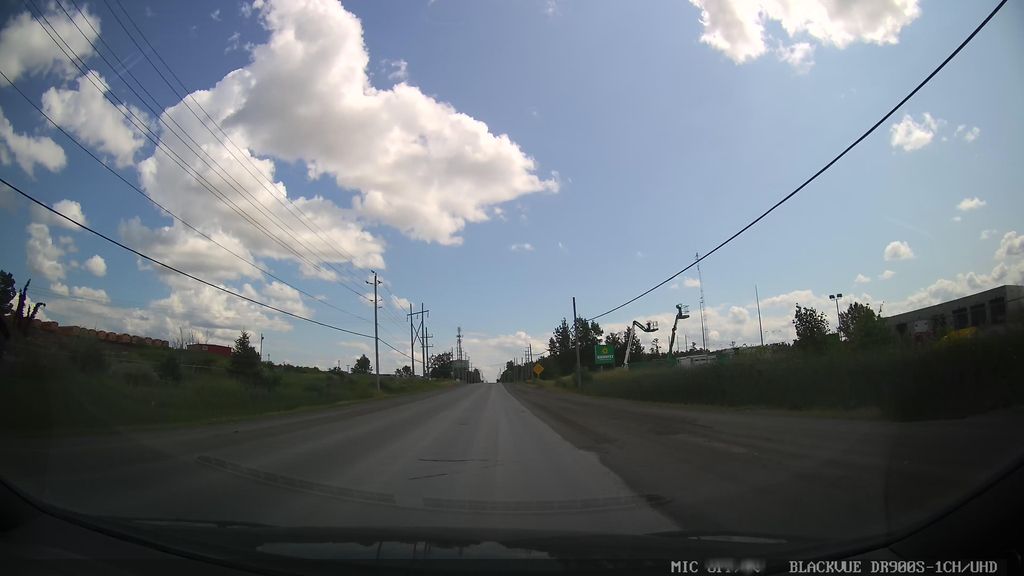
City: ottawa-gatineau